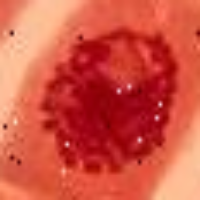
Label: prophase